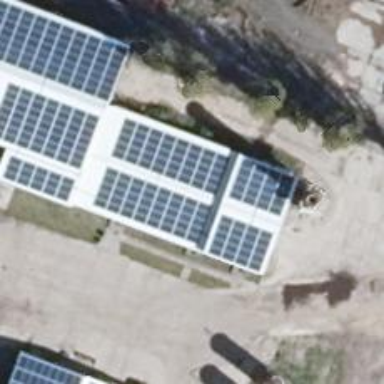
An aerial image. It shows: Solar photovoltaic panel generating electricity through small installation.